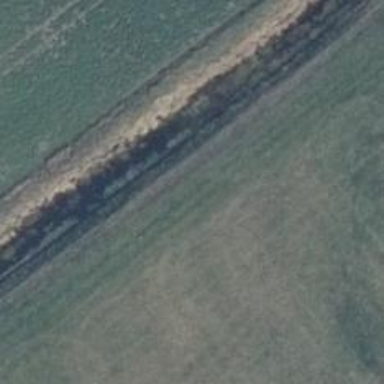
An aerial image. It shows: Track with grade 5 tracktype.